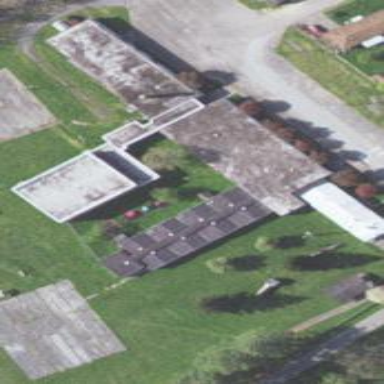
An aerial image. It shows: School.